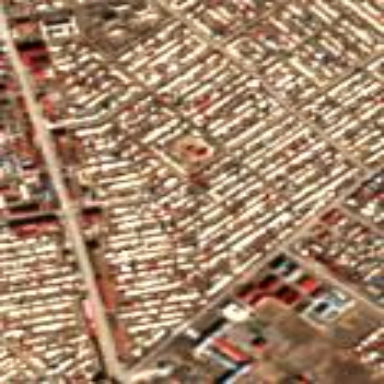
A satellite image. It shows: This residential area consists of single-family homes.